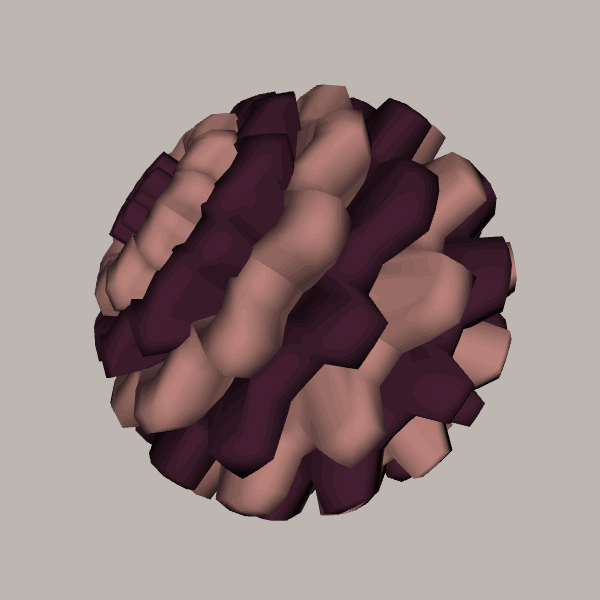
Background: light